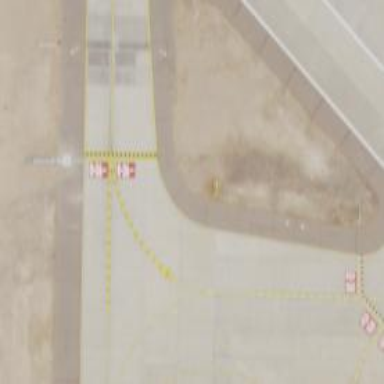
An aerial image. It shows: View of taxiway at the airport.